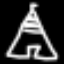
Label: The Eiffel Tower